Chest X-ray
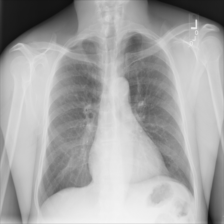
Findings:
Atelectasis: negative
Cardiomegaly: negative
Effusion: negative
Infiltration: negative
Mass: negative
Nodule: negative
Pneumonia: negative
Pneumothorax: negative
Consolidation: negative
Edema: negative
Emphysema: negative
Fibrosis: negative
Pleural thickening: positive
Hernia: negative